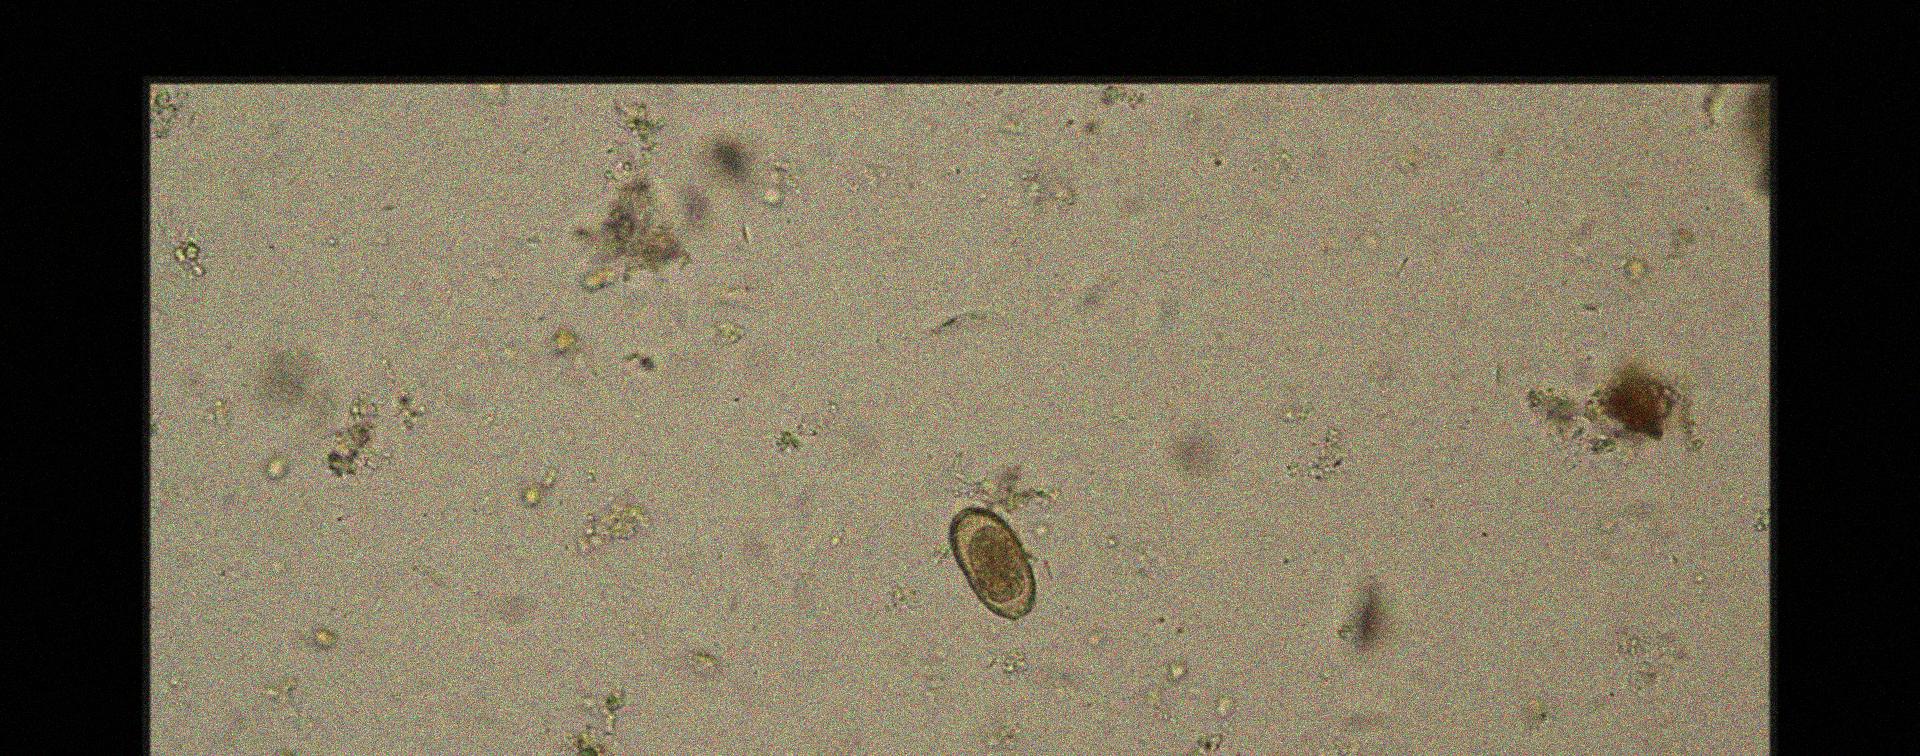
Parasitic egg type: Capillaria philippinensis